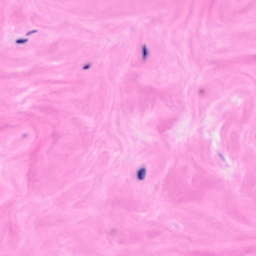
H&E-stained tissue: Breast